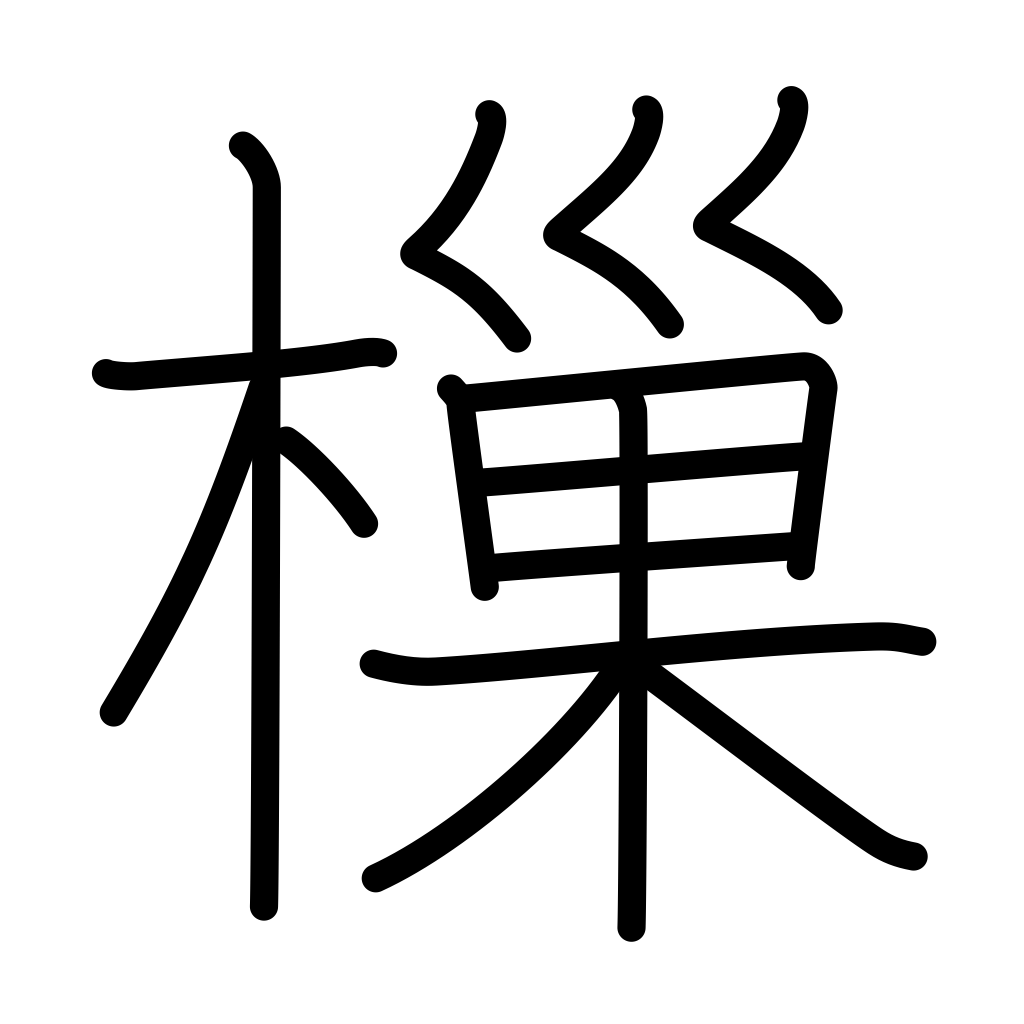
Meaning: nest, dip up, scoop up, come to an end